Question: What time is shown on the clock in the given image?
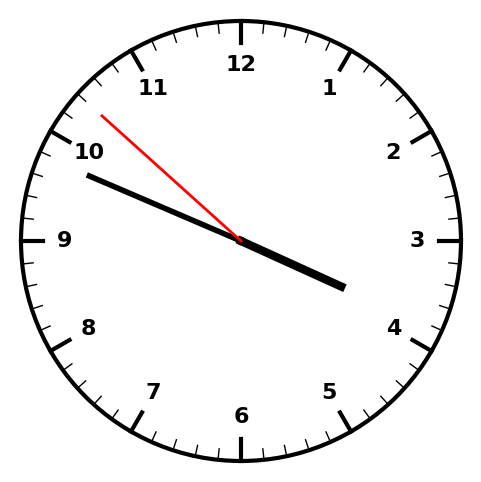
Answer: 03:48:52